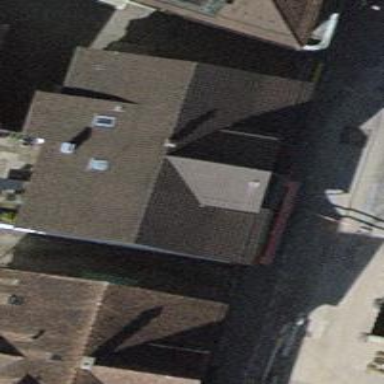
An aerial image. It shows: Café.